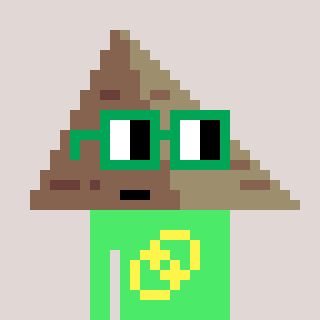
a pixel art character with square green glasses, a pyramid-shaped head and a teal-colored body on a warm background